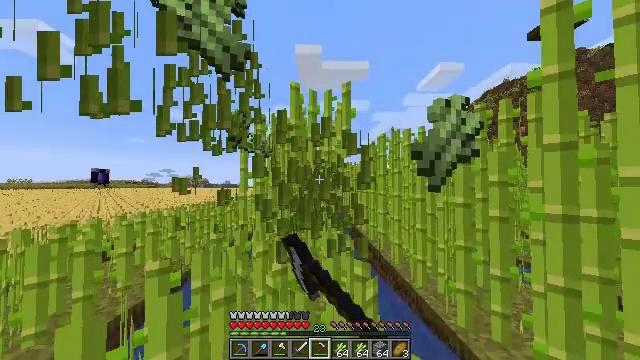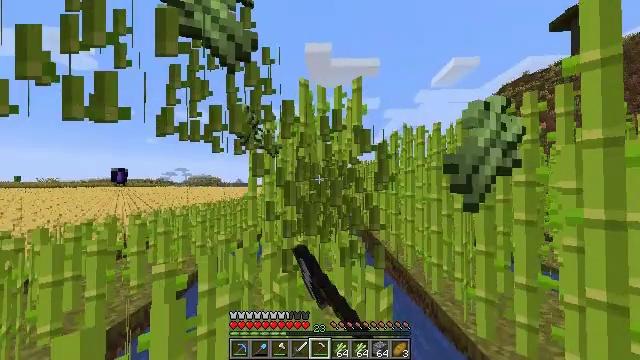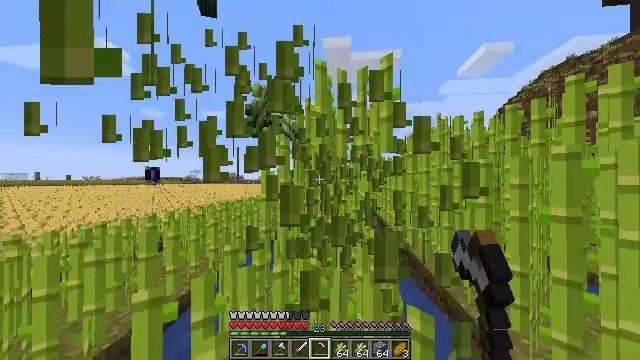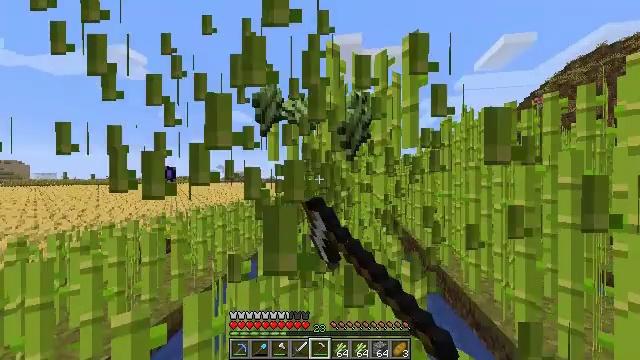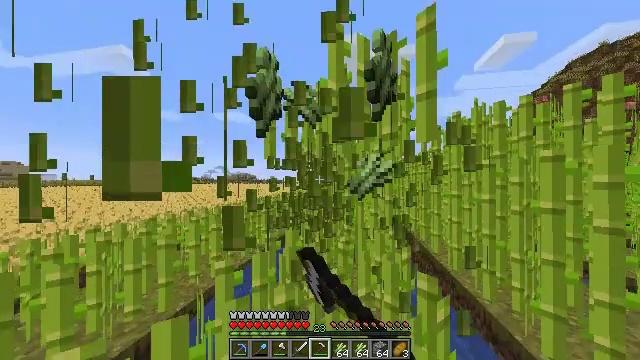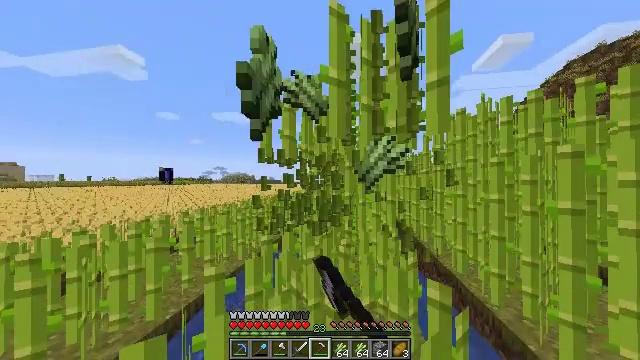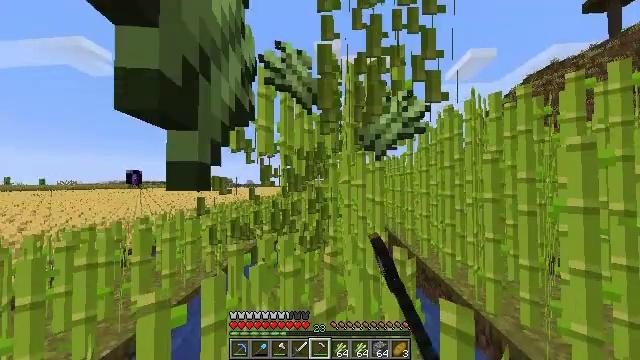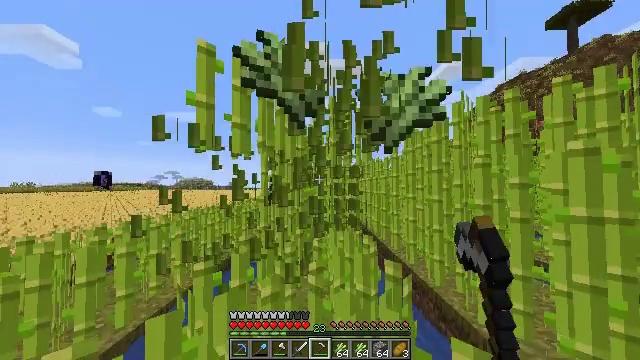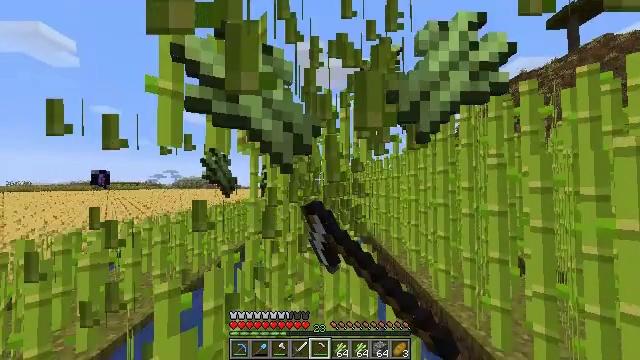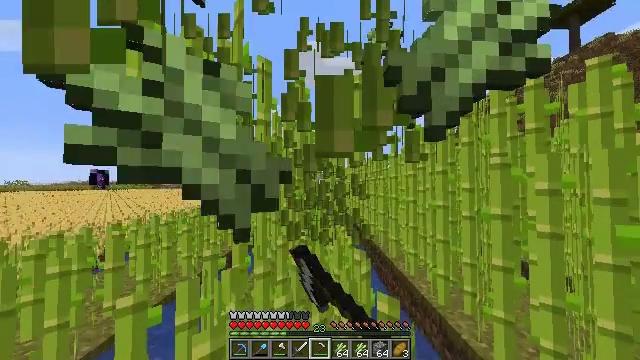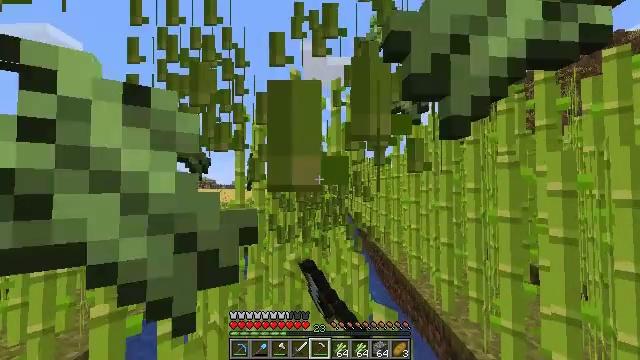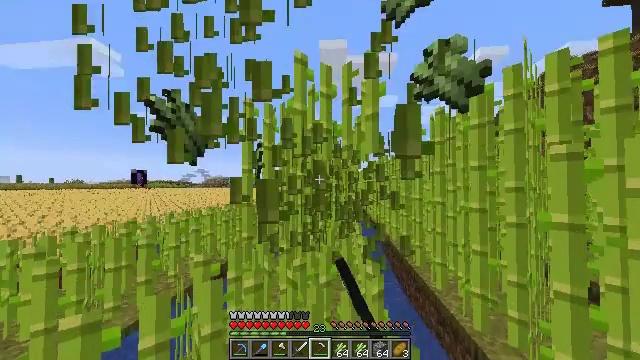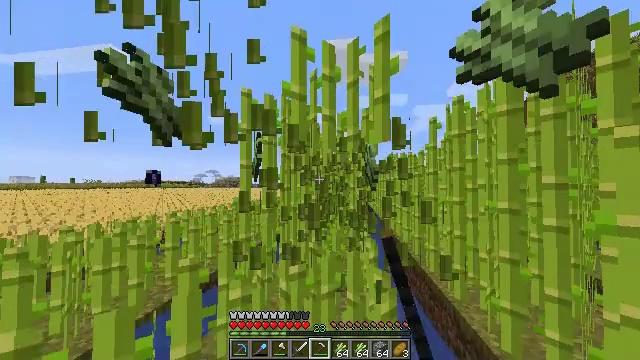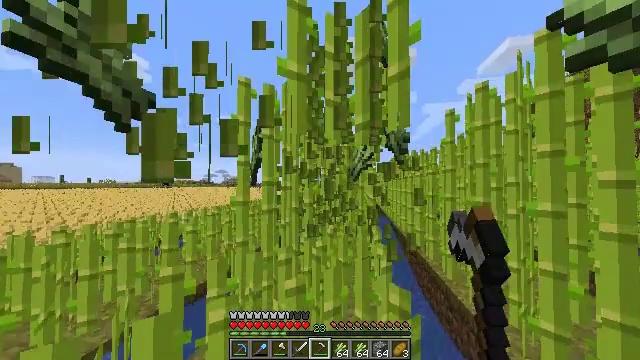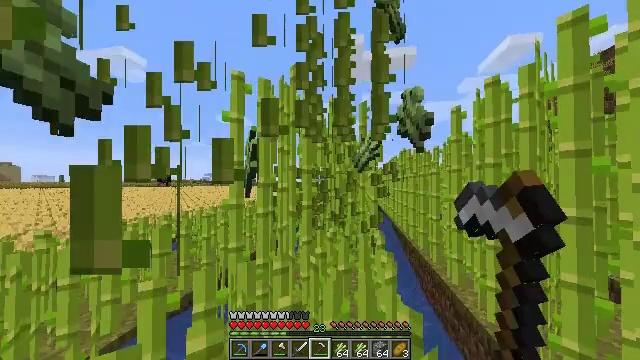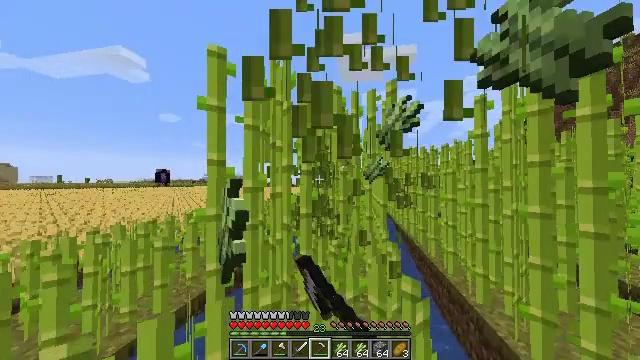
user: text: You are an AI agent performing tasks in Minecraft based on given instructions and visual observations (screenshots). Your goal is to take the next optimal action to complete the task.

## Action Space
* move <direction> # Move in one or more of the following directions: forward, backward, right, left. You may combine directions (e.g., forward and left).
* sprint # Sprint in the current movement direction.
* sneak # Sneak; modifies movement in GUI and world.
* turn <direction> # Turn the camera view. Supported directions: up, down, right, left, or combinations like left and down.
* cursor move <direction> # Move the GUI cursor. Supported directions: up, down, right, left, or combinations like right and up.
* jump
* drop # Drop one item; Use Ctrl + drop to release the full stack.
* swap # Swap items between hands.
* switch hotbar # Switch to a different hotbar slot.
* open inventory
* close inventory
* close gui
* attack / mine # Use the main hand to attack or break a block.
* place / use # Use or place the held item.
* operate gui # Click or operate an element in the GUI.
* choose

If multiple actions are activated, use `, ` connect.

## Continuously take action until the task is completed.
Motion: motion action
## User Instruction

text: Mine the sugar cane near rivers.
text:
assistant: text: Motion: move forward, sprint, turn left, attack / mine
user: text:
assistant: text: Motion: move forward, sprint, turn left, attack / mine
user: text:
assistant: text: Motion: move forward, sprint, turn left, attack / mine
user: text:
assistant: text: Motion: move forward, sprint, attack / mine
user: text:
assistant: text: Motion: move forward, sprint, attack / mine
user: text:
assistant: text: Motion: move forward, sprint, turn right, attack / mine
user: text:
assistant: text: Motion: move forward, sprint, turn right, attack / mine
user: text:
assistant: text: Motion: move forward and move right, sprint, attack / mine
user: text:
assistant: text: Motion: move forward and move right, sprint, attack / mine
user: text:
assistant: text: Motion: move forward, sprint, attack / mine
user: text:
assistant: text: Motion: move forward, sprint, turn left, attack / mine
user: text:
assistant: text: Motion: move forward, sprint, turn left, attack / mine
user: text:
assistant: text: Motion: move forward, sprint, turn left, attack / mine
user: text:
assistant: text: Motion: move forward, sprint, attack / mine
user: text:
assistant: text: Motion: move forward, sprint, attack / mine
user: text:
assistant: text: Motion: move forward, sprint, attack / mine
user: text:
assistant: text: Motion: move forward, sprint, turn right, attack / mine
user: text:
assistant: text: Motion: move forward, sprint, turn right, attack / mine
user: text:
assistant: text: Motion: move forward, sprint, turn right, attack / mine
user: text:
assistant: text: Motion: move forward, sprint, attack / mine
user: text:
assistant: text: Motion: move forward and move right, sprint, attack / mine
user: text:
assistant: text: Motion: move forward and move right, sprint, turn left, attack / mine
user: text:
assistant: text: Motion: move forward, sprint, turn left, attack / mine
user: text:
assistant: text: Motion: move forward, sprint, turn left, attack / mine
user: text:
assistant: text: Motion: move forward, sprint, turn left, attack / mine
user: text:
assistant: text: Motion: move forward, sprint, attack / mine
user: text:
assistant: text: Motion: move forward, sprint, attack / mine
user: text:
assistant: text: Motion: move forward, sprint, turn right, attack / mine
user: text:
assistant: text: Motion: move forward and move right, sprint, turn right, attack / mine
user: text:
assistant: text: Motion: move forward and move right, sprint, attack / mine